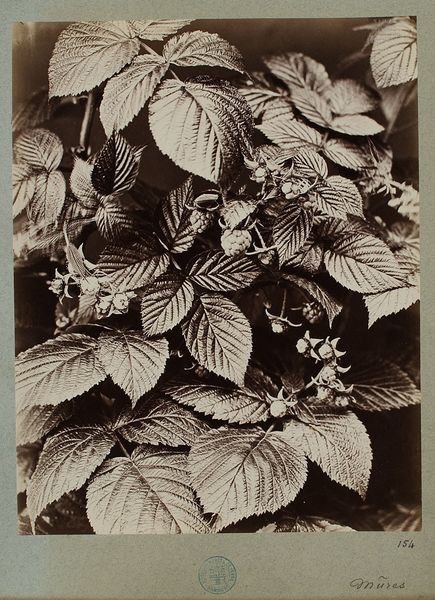
Titel: 154. Mûres
Künstler: Constant Alexandre Famin
Standort: Hamburg
Institution: Museum für Kunst und Gewerbe Hamburg
Schlagwörter: baum, blume, strauch, frucht, stillleben, foto, fotografie, photographie, blumenstillleben, photo, karton, brombeere, albumin, lichtbild, naturfotografie, sachfotografie, bildwerke, angewandte und bildende kunst, hessische systematik, bäume, sträucher, früchte, tierfotografie, naturphotographie, tierphotographie, schwarzweißpositivverfahren, silbersalzverfahren, schwarzweißfotografie, objektstudien, sachphotographie, albuminpapier, früchtestillleben, blumenstück